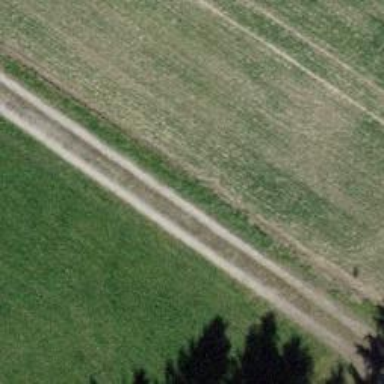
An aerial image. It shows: Unpaved track with grade2 tracktype.